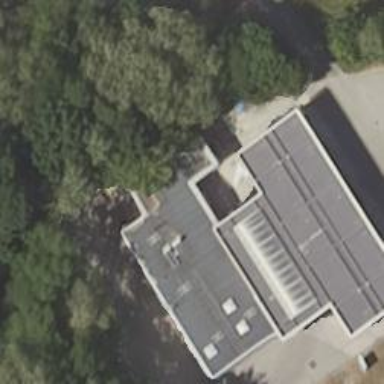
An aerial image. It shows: Car wash facility.